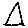
Label: triangle